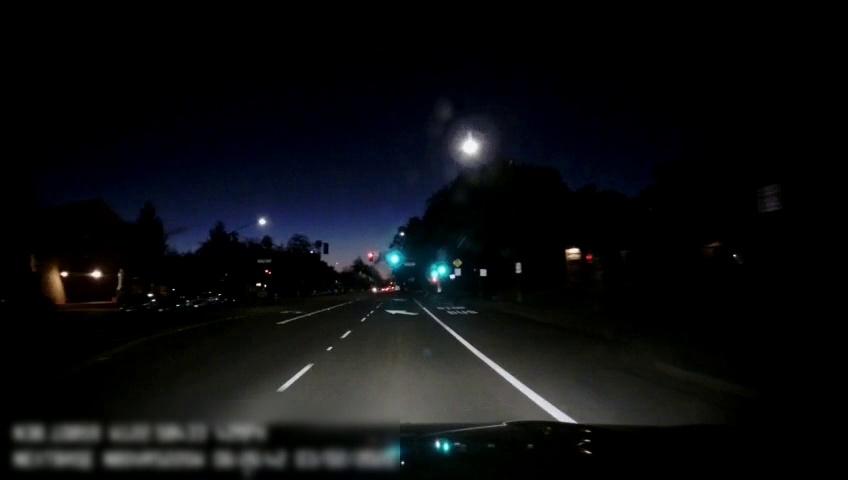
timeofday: Night
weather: Cloudy
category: Drivable Space
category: Lanes | Current Lane
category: Lanes | Current Lane
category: Lanes | Alternate Lane
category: Traffic | Lights
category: Traffic | Lights
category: Traffic | Lights
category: Traffic | Lights
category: Traffic | Signs